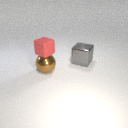
large brown metal sphere to the left of large gray metal cube